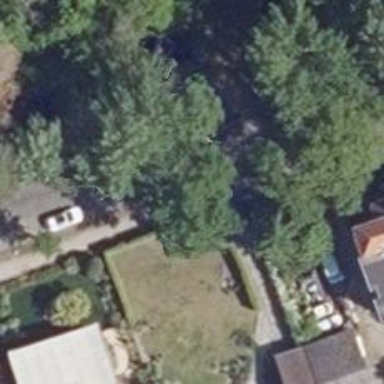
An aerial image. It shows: Single tag "natural: tree."